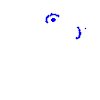
Particle: kaon